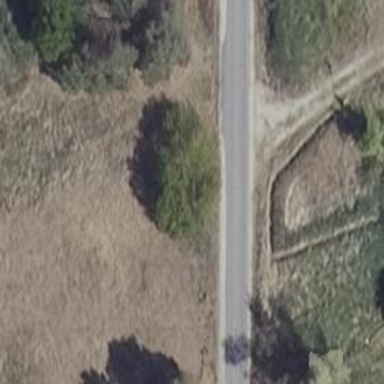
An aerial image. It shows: Unclassified road.